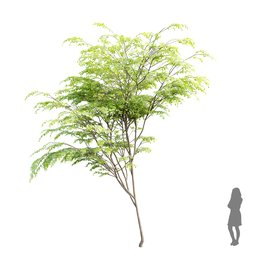
Label: nature